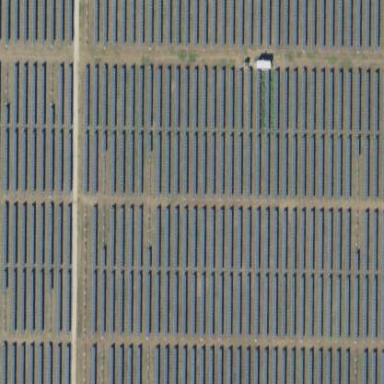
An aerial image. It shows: Solar power generator utilizing photovoltaic technology with solar photovoltaic panels.